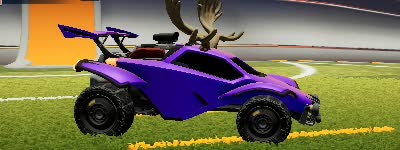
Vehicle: octane